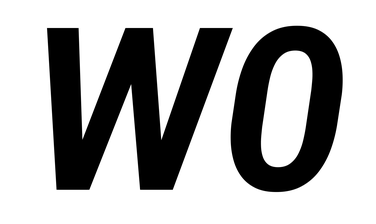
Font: Roboto-Italic_Bold_Italic